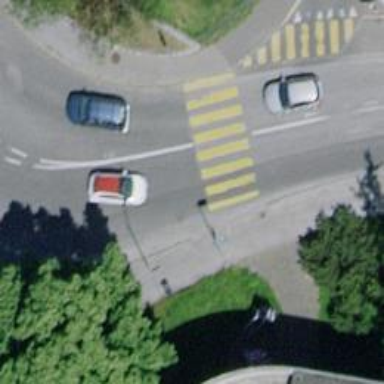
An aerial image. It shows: Kerb barrier.